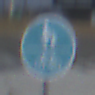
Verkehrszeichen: GemeinsamerGehUndRadweg
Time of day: SunriseSunset
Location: Outdoor (Beach)
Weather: Overcast
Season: NotSpecified
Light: Natural